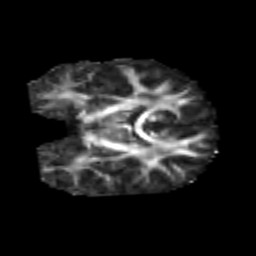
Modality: FA
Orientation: coronal
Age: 7
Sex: male
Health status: healthy